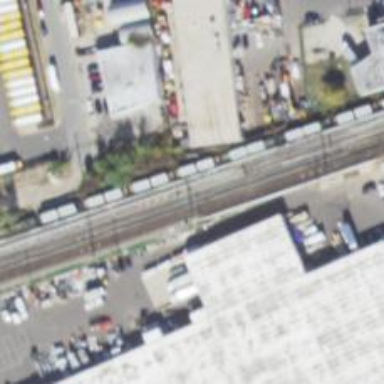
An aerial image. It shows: Electrified rail railway.